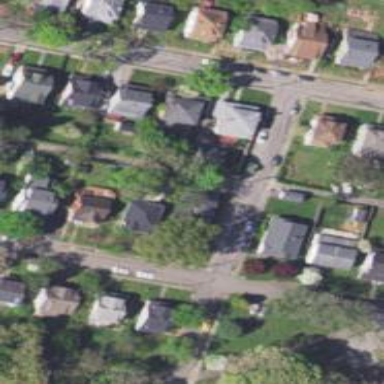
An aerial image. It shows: Alleyway designated as service road.